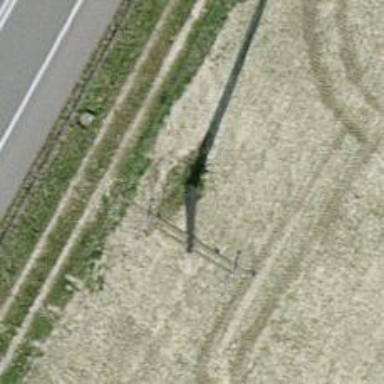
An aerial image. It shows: Concrete power pole.